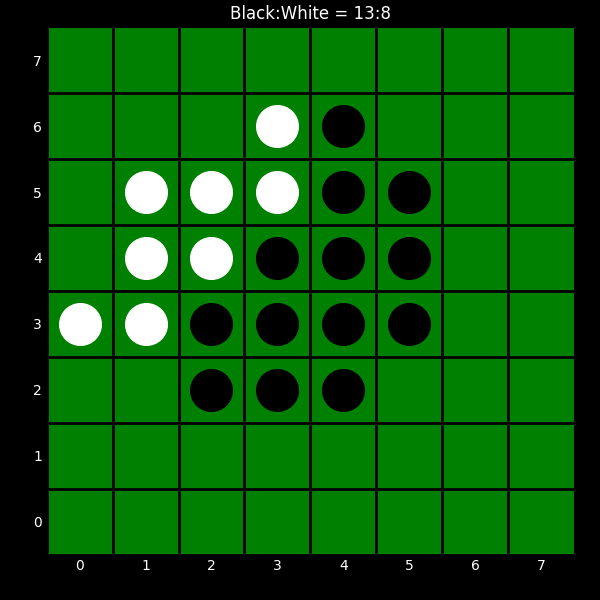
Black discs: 13
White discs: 8